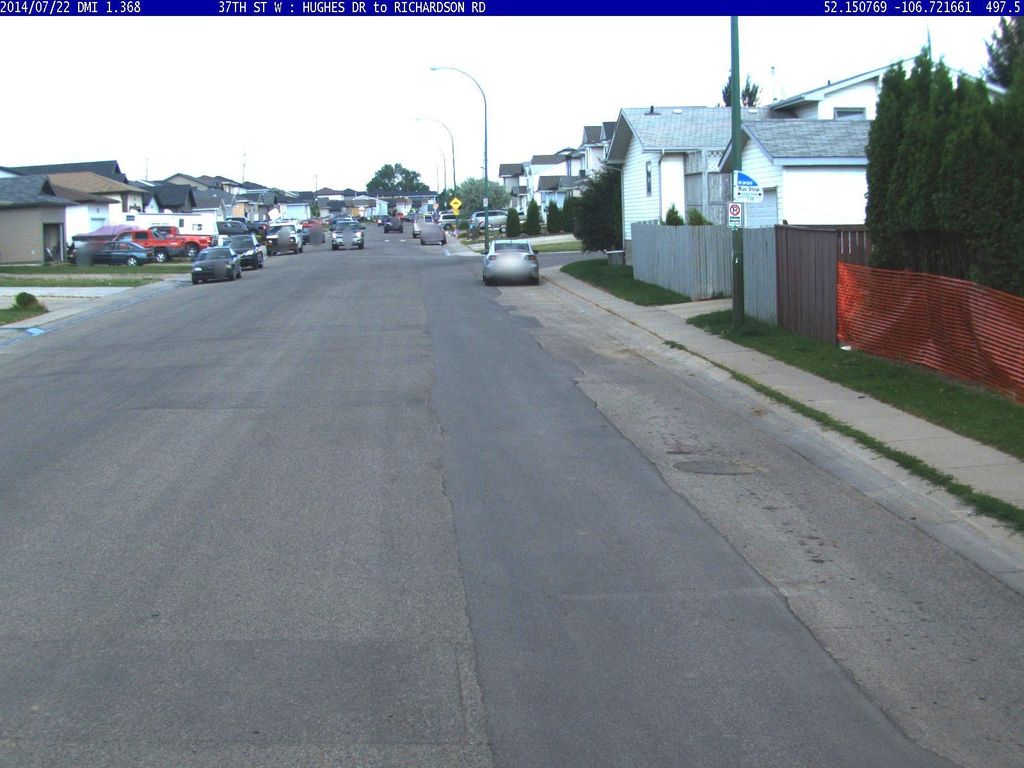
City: saskatoon